Question: I have to following code for selecting layout on button click.
'''
View.OnClickListener handler = new View.OnClickListener(){
public void onClick(View v) {
switch (v.getId()) {
case R.id.DownloadView:
// doStuff
setContentView(R.layout.main);
break;
case R.id.AppView:
// doStuff
setContentView(R.layout.app);
break;
}
}
};
findViewById(R.id.DownloadView).setOnClickListener(handler);
findViewById(R.id.AppView).setOnClickListener(handler);
'''
When I click the "AppView" button, the layout changes, but when I click the "DownloadView "button, nothing happens.
<URL> says that I have to start a new activity.
But I don't know how to use the code there of intent to start new activity, will a new file be added?
'''
package com.example.engagiasync;
import android.app.Activity;
import android.content.Intent;
import android.os.Bundle;
import android.view.View;
import android.view.View.OnClickListener;
import android.widget.TextView;
public class AppView extends Activity implements OnClickListener{
@Override
public void onCreate(Bundle savedInstanceState){
setContentView(R.layout.app);
TextView tv = (TextView) this.findViewById(R.id.thetext);
tv.setText("App View yo!?
");
}
@Override
public void onClick(View v) {
// TODO Auto-generated method stub
}
}
'''

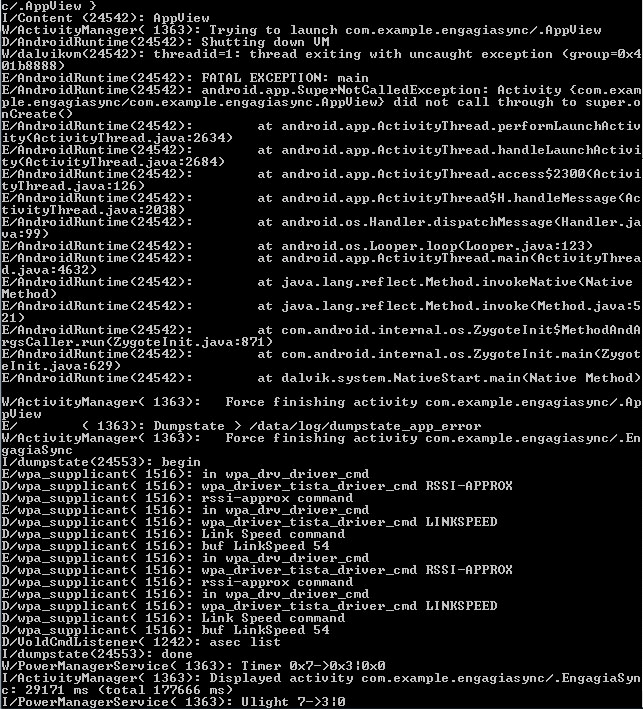
Answer: '''
Button btnDownload = (Button) findViewById(R.id.DownloadView);
Button btnApp = (Button) findViewById(R.id.AppView);
btnDownload.setOnClickListener(handler);
btnApp.setOnClickListener(handler);
View.OnClickListener handler = new View.OnClickListener(){
public void onClick(View v) {
if(v==btnDownload){
// doStuff
Intent intentMain = new Intent(CurrentActivity.this ,
SecondActivity.class);
CurrentActivity.this.startActivity(intentMain);
Log.i("Content "," Main layout ");
}
if(v==btnApp){
// doStuff
Intent intentApp = new Intent(CurrentActivity.this,
ThirdActivity.class);
CurrentActivity.this.startActivity(intentApp);
Log.i("Content "," App layout ");
}
}
};
'''
Note : and then you should declare all your activities in the manifest .xml file like this :
'''
<activity android:name=".SecondActivity" ></activity>
<activity android:name=".ThirdActivity" ></activity>
'''
'''
@Override
public void onCreate(Bundle savedInstanceState){
super.onCreate(savedInstanceState);// Add THIS LINE
setContentView(R.layout.app);
TextView tv = (TextView) this.findViewById(R.id.thetext);
tv.setText("App View yo!?
");
}
'''
check this <URL>.